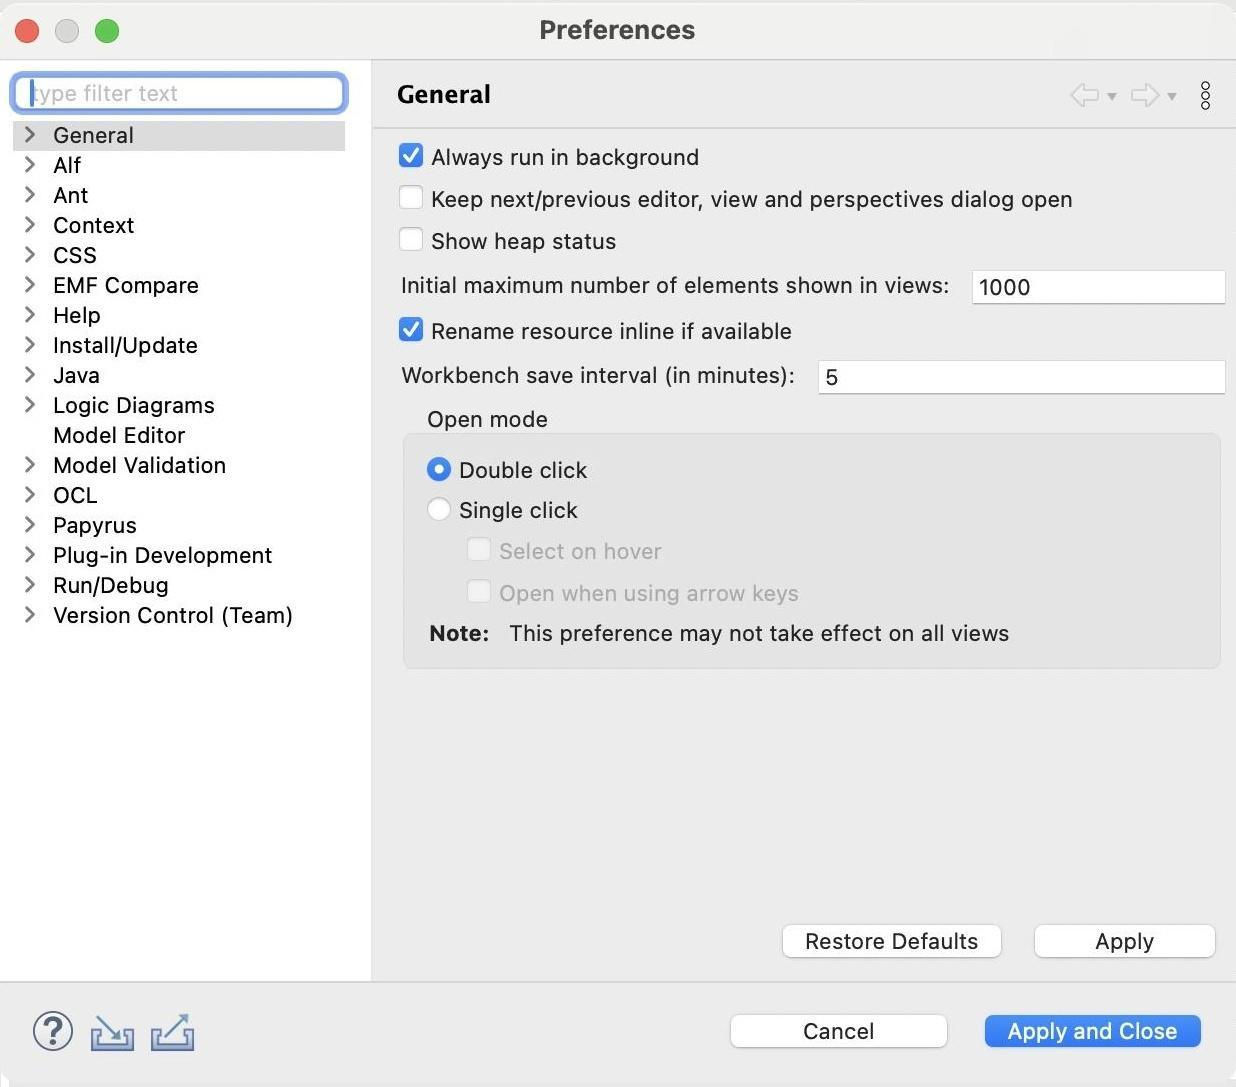
Accessibility tree:
{"name": "Preferences", "role": "AXWindow", "description": null, "role_description": "standard window", "value": null, "position": "480.00;136.00", "size": "619;540", "children": [{"name": "Apply_and_Close", "role": "AXButton", "description": null, "role_description": "button", "value": null, "position": "487.00;502.00", "size": "120;27", "children": []}, {"name": "Cancel", "role": "AXButton", "description": null, "role_description": "button", "value": null, "position": "360.00;502.00", "size": "120;27", "children": []}, {"name": null, "role": "AXToolbar", "description": null, "role_description": "toolbar", "value": null, "position": "12.00;500.00", "size": "90;30", "children": [{"name": "Help", "role": "AXCheckBox", "description": null, "role_description": "checkbox", "value": 0, "position": "12.00;500.00", "size": "30;30", "children": []}, {"name": "Import", "role": "AXButton", "description": null, "role_description": "button", "value": null, "position": "42.00;500.00", "size": "30;30", "children": []}, {"name": "Export", "role": "AXButton", "description": null, "role_description": "button", "value": null, "position": "72.00;500.00", "size": "30;30", "children": []}]}, {"name": null, "role": "AXScrollArea", "description": null, "role_description": "scroll area", "value": null, "position": "199.00;69.00", "size": "415;415", "children": [{"name": "Apply", "role": "AXButton", "description": null, "role_description": "button", "value": null, "position": "512.00;457.00", "size": "102;27", "children": []}, {"name": "Restore_Defaults", "role": "AXButton", "description": null, "role_description": "button", "value": null, "position": "386.00;457.00", "size": "121;27", "children": []}, {"name": null, "role": "AXGroup", "description": null, "role_description": "group", "value": null, "position": "199.00;201.00", "size": "415;136", "children": [{"name": null, "role": "AXStaticText", "description": null, "role_description": "text", "value": "This preference may not take effect on all views", "position": "253.00;308.00", "size": "255;14", "children": []}, {"name": null, "role": "AXStaticText", "description": null, "role_description": "text", "value": "Note:", "position": "213.00;308.00", "size": "35;14", "children": []}, {"name": "Open_when_using_arrow_keys", "role": "AXCheckBox", "description": null, "role_description": "checkbox", "value": 0, "position": "233.00;287.00", "size": "172;16", "children": []}, {"name": "Select_on_hover", "role": "AXCheckBox", "description": null, "role_description": "checkbox", "value": 0, "position": "233.00;266.00", "size": "103;16", "children": []}, {"name": "Single_click", "role": "AXRadioButton", "description": null, "role_description": "radio button", "value": 0, "position": "213.00;246.00", "size": "81;15", "children": []}, {"name": "Double_click", "role": "AXRadioButton", "description": null, "role_description": "radio button", "value": 1, "position": "213.00;226.00", "size": "86;15", "children": []}, {"name": null, "role": "AXStaticText", "description": null, "role_description": "text", "value": "Open mode", "position": "210.00;201.00", "size": "69;14", "children": []}]}, {"name": null, "role": "AXTextField", "description": null, "role_description": "text field", "value": "5", "position": "409.00;177.00", "size": "205;19", "children": []}, {"name": null, "role": "AXStaticText", "description": null, "role_description": "text", "value": "Workbench save interval (in minutes):", "position": "199.00;179.00", "size": "202;14", "children": []}, {"name": "Rename_resource_inline_if_available", "role": "AXCheckBox", "description": null, "role_description": "checkbox", "value": 1, "position": "199.00;156.00", "size": "202;16", "children": []}, {"name": null, "role": "AXTextField", "description": null, "role_description": "text field", "value": "1000", "position": "486.00;132.00", "size": "128;19", "children": []}, {"name": null, "role": "AXStaticText", "description": null, "role_description": "text", "value": "Initial maximum number of elements shown in views:", "position": "199.00;134.00", "size": "279;14", "children": []}, {"name": "Show_heap_status", "role": "AXCheckBox", "description": null, "role_description": "checkbox", "value": 0, "position": "199.00;111.00", "size": "114;16", "children": []}, {"name": "Keep_next/previous_editor,_view_and_perspectives_dialog_open", "role": "AXCheckBox", "description": null, "role_description": "checkbox", "value": 0, "position": "199.00;90.00", "size": "343;16", "children": []}, {"name": "Always_run_in_background", "role": "AXCheckBox", "description": null, "role_description": "checkbox", "value": 1, "position": "199.00;69.00", "size": "156;16", "children": []}]}, {"name": null, "role": "AXToolbar", "description": "", "role_description": "toolbar", "value": null, "position": "532.00;35.00", "size": "82;22", "children": [{"name": "Back", "role": "AXMenuButton", "description": null, "role_description": "menu button", "value": null, "position": "532.00;35.00", "size": "22;22", "children": []}, {"name": "Forward", "role": "AXMenuButton", "description": null, "role_description": "menu button", "value": null, "position": "562.00;35.00", "size": "22;22", "children": []}, {"name": "Additional_Dialog_Actions", "role": "AXButton", "description": null, "role_description": "button", "value": null, "position": "592.00;35.00", "size": "22;22", "children": []}]}, {"name": null, "role": "AXStaticText", "description": "", "role_description": "text", "value": "General", "position": "196.00;35.00", "size": "329;21", "children": []}, {"name": null, "role": "AXSplitter", "description": null, "role_description": "splitter", "value": 180, "position": "180.00;28.00", "size": "5;461", "children": []}, {"name": null, "role": "AXScrollArea", "description": null, "role_description": "scroll area", "value": null, "position": "7.00;59.00", "size": "166;430", "children": [{"name": null, "role": "AXOutline", "description": null, "role_description": "outline", "value": null, "position": "7.00;59.00", "size": "166;430", "children": [{"name": null, "role": "AXRow", "description": null, "role_description": "outline row", "value": null, "position": "7.00;59.00", "size": "166;15", "children": [{"name": null, "role": "AXGroup", "description": null, "role_description": "group", "value": null, "position": "7.00;59.00", "size": "141;15", "children": [{"name": null, "role": "AXDisclosureTriangle", "description": null, "role_description": "disclosure triangle", "value": 0, "position": "9.00;59.00", "size": "12;14", "children": []}, {"name": null, "role": "AXStaticText", "description": null, "role_description": "text", "value": "General", "position": "25.00;59.00", "size": "122;14", "children": []}]}]}, {"name": null, "role": "AXRow", "description": null, "role_description": "outline row", "value": null, "position": "7.00;74.00", "size": "166;15", "children": [{"name": null, "role": "AXGroup", "description": null, "role_description": "group", "value": null, "position": "7.00;74.00", "size": "141;15", "children": [{"name": null, "role": "AXDisclosureTriangle", "description": null, "role_description": "disclosure triangle", "value": 0, "position": "9.00;74.00", "size": "12;14", "children": []}, {"name": null, "role": "AXStaticText", "description": null, "role_description": "text", "value": "Alf", "position": "25.00;74.00", "size": "122;14", "children": []}]}]}, {"name": null, "role": "AXRow", "description": null, "role_description": "outline row", "value": null, "position": "7.00;89.00", "size": "166;15", "children": [{"name": null, "role": "AXGroup", "description": null, "role_description": "group", "value": null, "position": "7.00;89.00", "size": "141;15", "children": [{"name": null, "role": "AXDisclosureTriangle", "description": null, "role_description": "disclosure triangle", "value": 0, "position": "9.00;89.00", "size": "12;14", "children": []}, {"name": null, "role": "AXStaticText", "description": null, "role_description": "text", "value": "Ant", "position": "25.00;89.00", "size": "122;14", "children": []}]}]}, {"name": null, "role": "AXRow", "description": null, "role_description": "outline row", "value": null, "position": "7.00;104.00", "size": "166;15", "children": [{"name": null, "role": "AXGroup", "description": null, "role_description": "group", "value": null, "position": "7.00;104.00", "size": "141;15", "children": [{"name": null, "role": "AXDisclosureTriangle", "description": null, "role_description": "disclosure triangle", "value": 0, "position": "9.00;104.00", "size": "12;14", "children": []}, {"name": null, "role": "AXStaticText", "description": null, "role_description": "text", "value": "Context", "position": "25.00;104.00", "size": "122;14", "children": []}]}]}, {"name": null, "role": "AXRow", "description": null, "role_description": "outline row", "value": null, "position": "7.00;119.00", "size": "166;15", "children": [{"name": null, "role": "AXGroup", "description": null, "role_description": "group", "value": null, "position": "7.00;119.00", "size": "141;15", "children": [{"name": null, "role": "AXDisclosureTriangle", "description": null, "role_description": "disclosure triangle", "value": 0, "position": "9.00;119.00", "size": "12;14", "children": []}, {"name": null, "role": "AXStaticText", "description": null, "role_description": "text", "value": "CSS", "position": "25.00;119.00", "size": "122;14", "children": []}]}]}, {"name": null, "role": "AXRow", "description": null, "role_description": "outline row", "value": null, "position": "7.00;134.00", "size": "166;15", "children": [{"name": null, "role": "AXGroup", "description": null, "role_description": "group", "value": null, "position": "7.00;134.00", "size": "141;15", "children": [{"name": null, "role": "AXDisclosureTriangle", "description": null, "role_description": "disclosure triangle", "value": 0, "position": "9.00;134.00", "size": "12;14", "children": []}, {"name": null, "role": "AXStaticText", "description": null, "role_description": "text", "value": "EMF Compare", "position": "25.00;134.00", "size": "122;14", "children": []}]}]}, {"name": null, "role": "AXRow", "description": null, "role_description": "outline row", "value": null, "position": "7.00;149.00", "size": "166;15", "children": [{"name": null, "role": "AXGroup", "description": null, "role_description": "group", "value": null, "position": "7.00;149.00", "size": "141;15", "children": [{"name": null, "role": "AXDisclosureTriangle", "description": null, "role_description": "disclosure triangle", "value": 0, "position": "9.00;149.00", "size": "12;14", "children": []}, {"name": null, "role": "AXStaticText", "description": null, "role_description": "text", "value": "Help", "position": "25.00;149.00", "size": "122;14", "children": []}]}]}, {"name": null, "role": "AXRow", "description": null, "role_description": "outline row", "value": null, "position": "7.00;164.00", "size": "166;15", "children": [{"name": null, "role": "AXGroup", "description": null, "role_description": "group", "value": null, "position": "7.00;164.00", "size": "141;15", "children": [{"name": null, "role": "AXDisclosureTriangle", "description": null, "role_description": "disclosure triangle", "value": 0, "position": "9.00;164.00", "size": "12;14", "children": []}, {"name": null, "role": "AXStaticText", "description": null, "role_description": "text", "value": "Install/Update", "position": "25.00;164.00", "size": "122;14", "children": []}]}]}, {"name": null, "role": "AXRow", "description": null, "role_description": "outline row", "value": null, "position": "7.00;179.00", "size": "166;15", "children": [{"name": null, "role": "AXGroup", "description": null, "role_description": "group", "value": null, "position": "7.00;179.00", "size": "141;15", "children": [{"name": null, "role": "AXDisclosureTriangle", "description": null, "role_description": "disclosure triangle", "value": 0, "position": "9.00;179.00", "size": "12;14", "children": []}, {"name": null, "role": "AXStaticText", "description": null, "role_description": "text", "value": "Java", "position": "25.00;179.00", "size": "122;14", "children": []}]}]}, {"name": null, "role": "AXRow", "description": null, "role_description": "outline row", "value": null, "position": "7.00;194.00", "size": "166;15", "children": [{"name": null, "role": "AXGroup", "description": null, "role_description": "group", "value": null, "position": "7.00;194.00", "size": "141;15", "children": [{"name": null, "role": "AXDisclosureTriangle", "description": null, "role_description": "disclosure triangle", "value": 0, "position": "9.00;194.00", "size": "12;14", "children": []}, {"name": null, "role": "AXStaticText", "description": null, "role_description": "text", "value": "Logic Diagrams", "position": "25.00;194.00", "size": "122;14", "children": []}]}]}, {"name": null, "role": "AXRow", "description": null, "role_description": "outline row", "value": null, "position": "7.00;209.00", "size": "166;15", "children": [{"name": null, "role": "AXStaticText", "description": null, "role_description": "text", "value": "Model Editor", "position": "25.00;209.00", "size": "122;14", "children": []}]}, {"name": null, "role": "AXRow", "description": null, "role_description": "outline row", "value": null, "position": "7.00;224.00", "size": "166;15", "children": [{"name": null, "role": "AXGroup", "description": null, "role_description": "group", "value": null, "position": "7.00;224.00", "size": "141;15", "children": [{"name": null, "role": "AXDisclosureTriangle", "description": null, "role_description": "disclosure triangle", "value": 0, "position": "9.00;224.00", "size": "12;14", "children": []}, {"name": null, "role": "AXStaticText", "description": null, "role_description": "text", "value": "Model Validation", "position": "25.00;224.00", "size": "122;14", "children": []}]}]}, {"name": null, "role": "AXRow", "description": null, "role_description": "outline row", "value": null, "position": "7.00;239.00", "size": "166;15", "children": [{"name": null, "role": "AXGroup", "description": null, "role_description": "group", "value": null, "position": "7.00;239.00", "size": "141;15", "children": [{"name": null, "role": "AXDisclosureTriangle", "description": null, "role_description": "disclosure triangle", "value": 0, "position": "9.00;239.00", "size": "12;14", "children": []}, {"name": null, "role": "AXStaticText", "description": null, "role_description": "text", "value": "OCL", "position": "25.00;239.00", "size": "122;14", "children": []}]}]}, {"name": null, "role": "AXRow", "description": null, "role_description": "outline row", "value": null, "position": "7.00;254.00", "size": "166;15", "children": [{"name": null, "role": "AXGroup", "description": null, "role_description": "group", "value": null, "position": "7.00;254.00", "size": "141;15", "children": [{"name": null, "role": "AXDisclosureTriangle", "description": null, "role_description": "disclosure triangle", "value": 0, "position": "9.00;254.00", "size": "12;14", "children": []}, {"name": null, "role": "AXStaticText", "description": null, "role_description": "text", "value": "Papyrus", "position": "25.00;254.00", "size": "122;14", "children": []}]}]}, {"name": null, "role": "AXRow", "description": null, "role_description": "outline row", "value": null, "position": "7.00;269.00", "size": "166;15", "children": [{"name": null, "role": "AXGroup", "description": null, "role_description": "group", "value": null, "position": "7.00;269.00", "size": "141;15", "children": [{"name": null, "role": "AXDisclosureTriangle", "description": null, "role_description": "disclosure triangle", "value": 0, "position": "9.00;269.00", "size": "12;14", "children": []}, {"name": null, "role": "AXStaticText", "description": null, "role_description": "text", "value": "Plug-in Development", "position": "25.00;269.00", "size": "122;14", "children": []}]}]}, {"name": null, "role": "AXRow", "description": null, "role_description": "outline row", "value": null, "position": "7.00;284.00", "size": "166;15", "children": [{"name": null, "role": "AXGroup", "description": null, "role_description": "group", "value": null, "position": "7.00;284.00", "size": "141;15", "children": [{"name": null, "role": "AXDisclosureTriangle", "description": null, "role_description": "disclosure triangle", "value": 0, "position": "9.00;284.00", "size": "12;14", "children": []}, {"name": null, "role": "AXStaticText", "description": null, "role_description": "text", "value": "Run/Debug", "position": "25.00;284.00", "size": "122;14", "children": []}]}]}, {"name": null, "role": "AXRow", "description": null, "role_description": "outline row", "value": null, "position": "7.00;299.00", "size": "166;15", "children": [{"name": null, "role": "AXGroup", "description": null, "role_description": "group", "value": null, "position": "7.00;299.00", "size": "141;15", "children": [{"name": null, "role": "AXDisclosureTriangle", "description": null, "role_description": "disclosure triangle", "value": 0, "position": "9.00;299.00", "size": "12;14", "children": []}, {"name": null, "role": "AXStaticText", "description": null, "role_description": "text", "value": "Version Control (Team)", "position": "25.00;299.00", "size": "122;14", "children": []}]}]}, {"name": null, "role": "AXColumn", "description": null, "role_description": "column", "value": null, "position": "7.00;59.00", "size": "141;430", "children": []}]}]}, {"name": "type_filter_text", "role": "AXTextField", "description": null, "role_description": "search text field", "value": "", "position": "7.00;35.00", "size": "166;19", "children": []}, {"name": null, "role": "AXButton", "description": null, "role_description": "close button", "value": null, "position": "7.00;6.00", "size": "14;16", "children": []}, {"name": null, "role": "AXButton", "description": null, "role_description": "zoom button", "value": null, "position": "47.00;6.00", "size": "14;16", "children": [{"name": null, "role": "AXGroup", "description": null, "role_description": "group", "value": null, "position": "47.00;6.00", "size": "14;16", "children": []}]}, {"name": null, "role": "AXButton", "description": null, "role_description": "minimize button", "value": null, "position": "27.00;6.00", "size": "14;16", "children": []}, {"name": null, "role": "AXStaticText", "description": null, "role_description": "text", "value": "Preferences", "position": "268.00;5.00", "size": "83;16", "children": []}]}